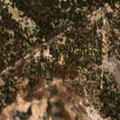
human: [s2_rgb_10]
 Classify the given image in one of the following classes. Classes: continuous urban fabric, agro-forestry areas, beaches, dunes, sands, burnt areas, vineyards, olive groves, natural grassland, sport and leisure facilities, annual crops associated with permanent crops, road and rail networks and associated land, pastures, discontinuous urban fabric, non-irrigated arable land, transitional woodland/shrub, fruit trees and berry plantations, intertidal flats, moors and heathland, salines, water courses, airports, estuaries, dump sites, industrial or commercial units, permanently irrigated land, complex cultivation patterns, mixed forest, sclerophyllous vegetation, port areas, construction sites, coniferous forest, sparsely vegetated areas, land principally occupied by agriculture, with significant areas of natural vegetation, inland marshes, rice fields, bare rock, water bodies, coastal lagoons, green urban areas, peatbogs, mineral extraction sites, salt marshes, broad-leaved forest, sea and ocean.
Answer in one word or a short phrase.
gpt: permanently irrigated land, agro-forestry areas, mixed forest